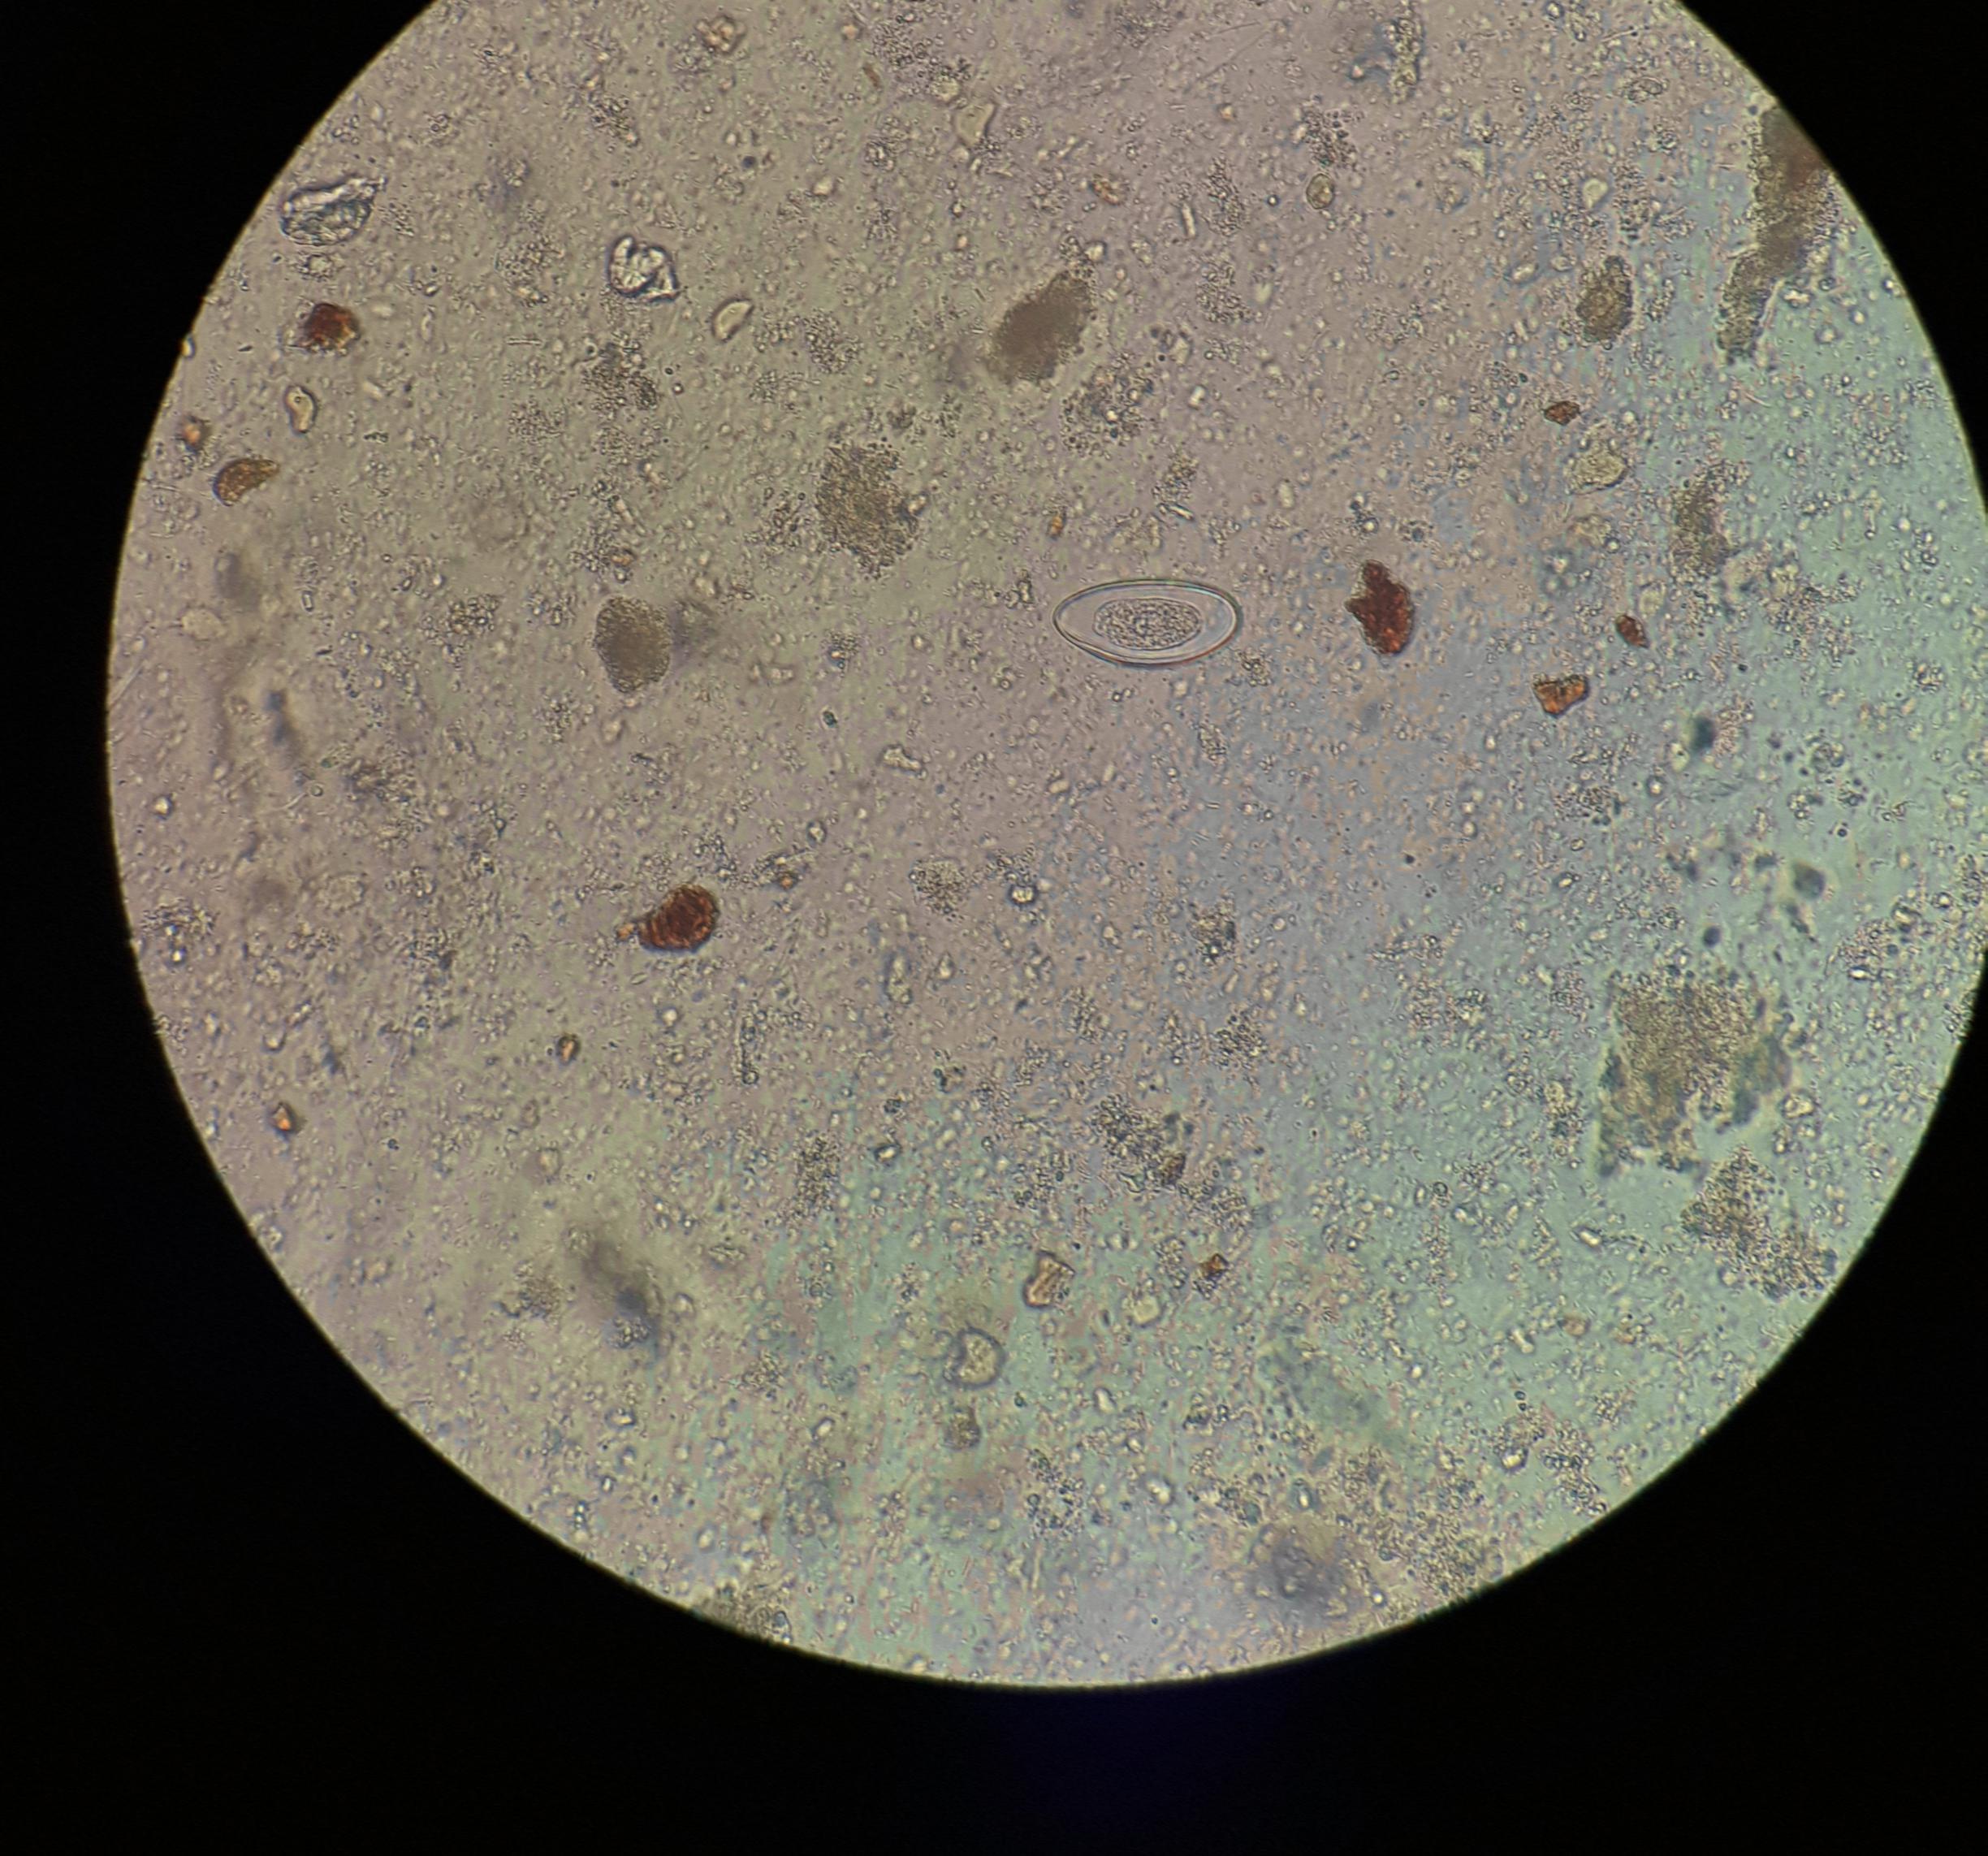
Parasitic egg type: Enterobius vermicularis